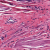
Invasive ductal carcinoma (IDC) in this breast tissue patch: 0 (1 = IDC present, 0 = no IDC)